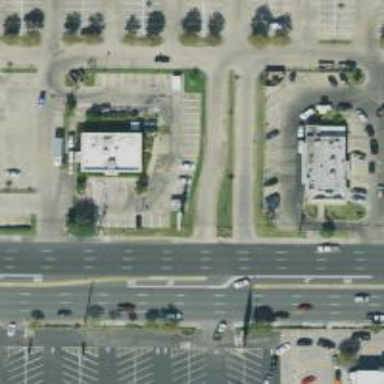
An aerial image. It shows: Parking space.